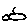
Label: bird